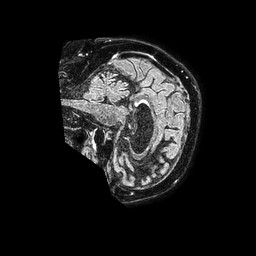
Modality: FLAIR
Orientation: sagittal
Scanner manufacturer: philips
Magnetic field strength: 1.5 T
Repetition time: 4.8 s
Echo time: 0.38 s